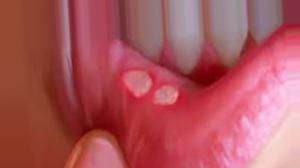
Condition: Mouth Ulcer